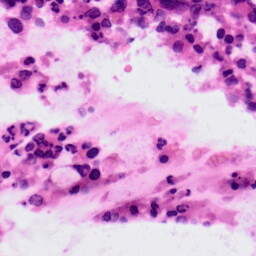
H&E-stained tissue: Colon